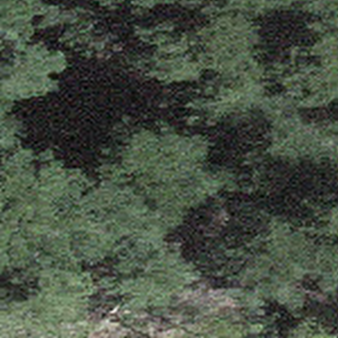
Label: other